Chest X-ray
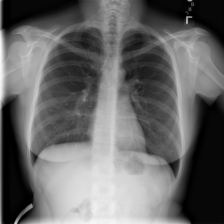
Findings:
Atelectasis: negative
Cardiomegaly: negative
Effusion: negative
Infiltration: negative
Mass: negative
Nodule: negative
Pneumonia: negative
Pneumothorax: negative
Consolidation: negative
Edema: negative
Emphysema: negative
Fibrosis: negative
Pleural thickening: negative
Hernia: negative